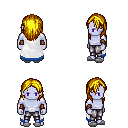
a pixel art fantasy rpg character, male body template, dark elf, purple skin, white trimmed cape, metal pants, blonde long hairstyle, cloth bracers, white slippers, four views (front, back, left, right), 2x2 character sprite sheet, small pixel art, hard edges, no anti-aliasing